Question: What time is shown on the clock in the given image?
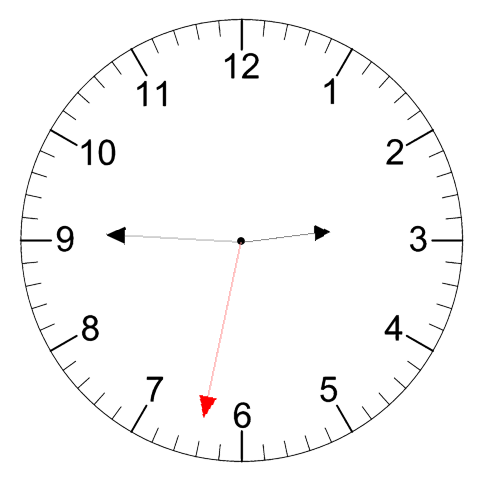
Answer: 02:45:32